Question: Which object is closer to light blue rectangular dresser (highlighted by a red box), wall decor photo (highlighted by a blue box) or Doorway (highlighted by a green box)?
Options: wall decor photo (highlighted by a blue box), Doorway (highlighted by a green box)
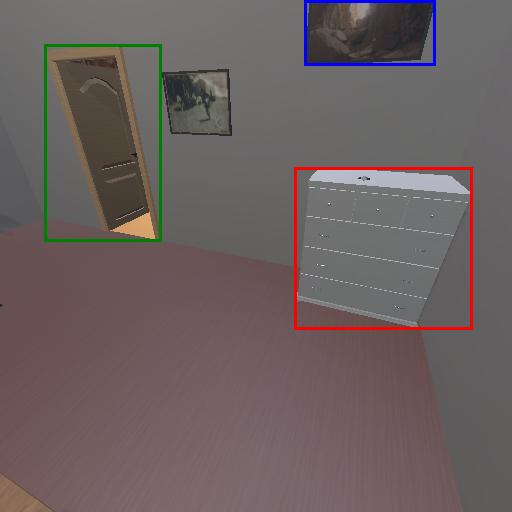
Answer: wall decor photo (highlighted by a blue box)